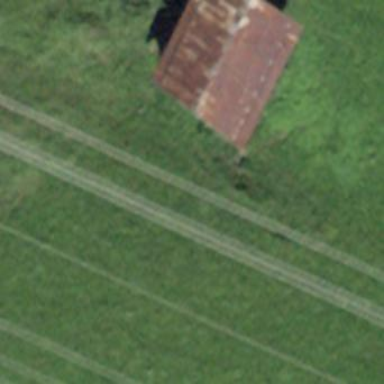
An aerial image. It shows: Shed building.